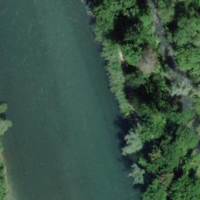
EUNIS habitat code: 15
Species observed at this site:
Cornus sanguinea